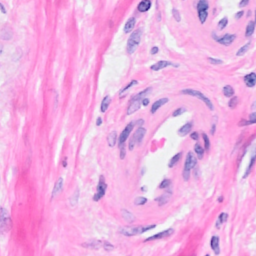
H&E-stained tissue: Breast